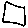
Label: square